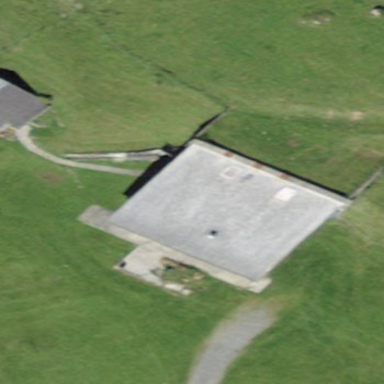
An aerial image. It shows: Building with grey skillion roof.